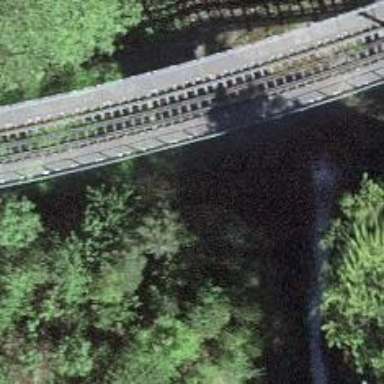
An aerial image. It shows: Railway bridge with electrified contact line. There is one track on the bridge.